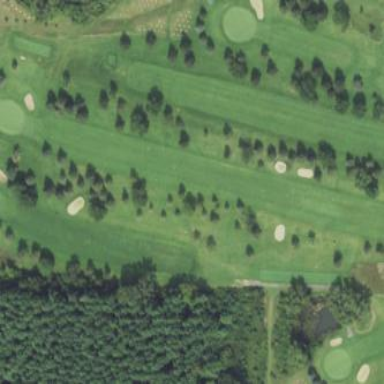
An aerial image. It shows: Golf fairway surrounded by grass.